Field crop: tomato
Growth stage: 2
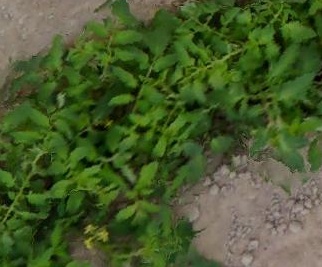
Species: tomato